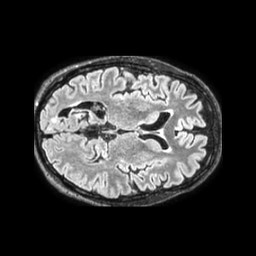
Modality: FLAIR
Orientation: axial
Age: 59
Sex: male
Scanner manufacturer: philips
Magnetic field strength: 1.5 T
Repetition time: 4.8 s
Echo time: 0.3272 s